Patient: sex M, age 44
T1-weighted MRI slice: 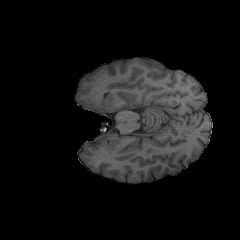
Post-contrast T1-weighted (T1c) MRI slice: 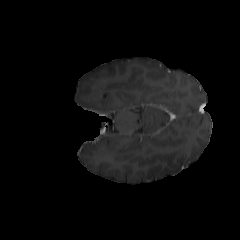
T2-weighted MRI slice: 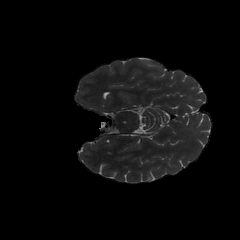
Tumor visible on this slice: no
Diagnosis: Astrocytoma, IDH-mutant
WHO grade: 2